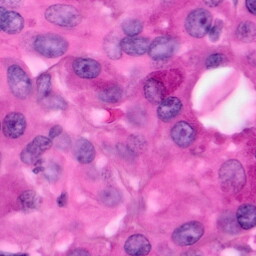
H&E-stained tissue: Pancreatic